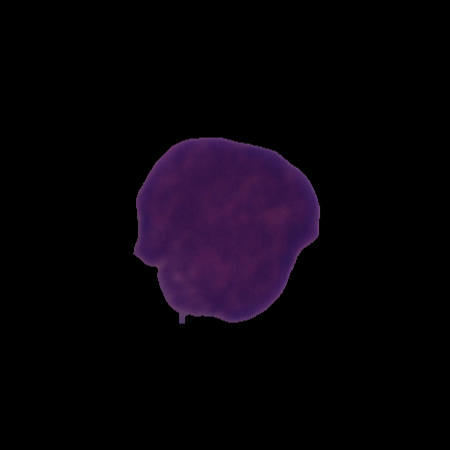
Label: cancer